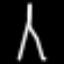
Label: The Eiffel Tower